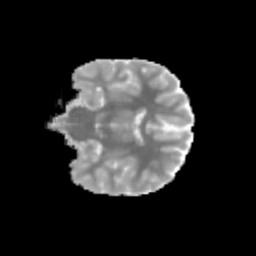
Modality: MD
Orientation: coronal
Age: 12
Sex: female
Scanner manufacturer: siemens
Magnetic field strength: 3 T
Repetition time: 3.8 s
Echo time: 0.07 s